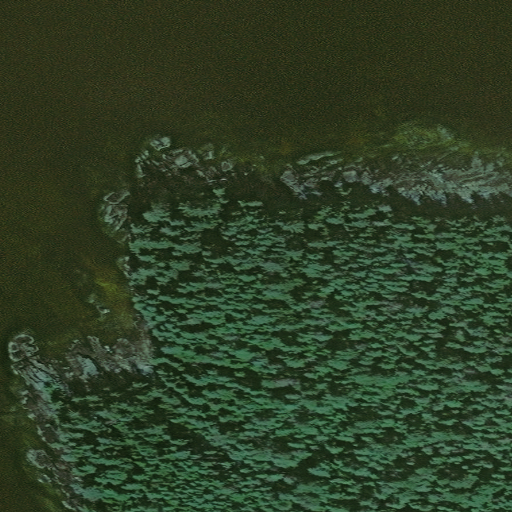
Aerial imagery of cape in Alaska named Bartlett Point containing only unknown